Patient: sex M, age 35
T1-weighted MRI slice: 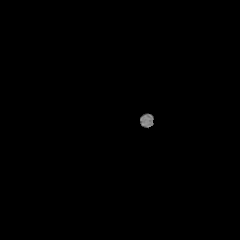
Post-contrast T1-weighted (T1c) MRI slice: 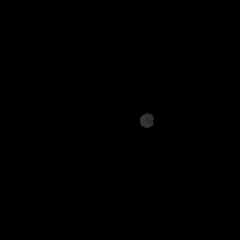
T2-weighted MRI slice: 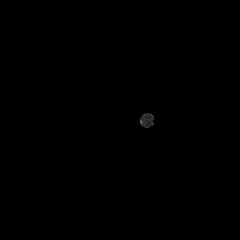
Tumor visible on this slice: no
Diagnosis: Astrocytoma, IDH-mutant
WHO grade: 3